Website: home-depot
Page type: receipt
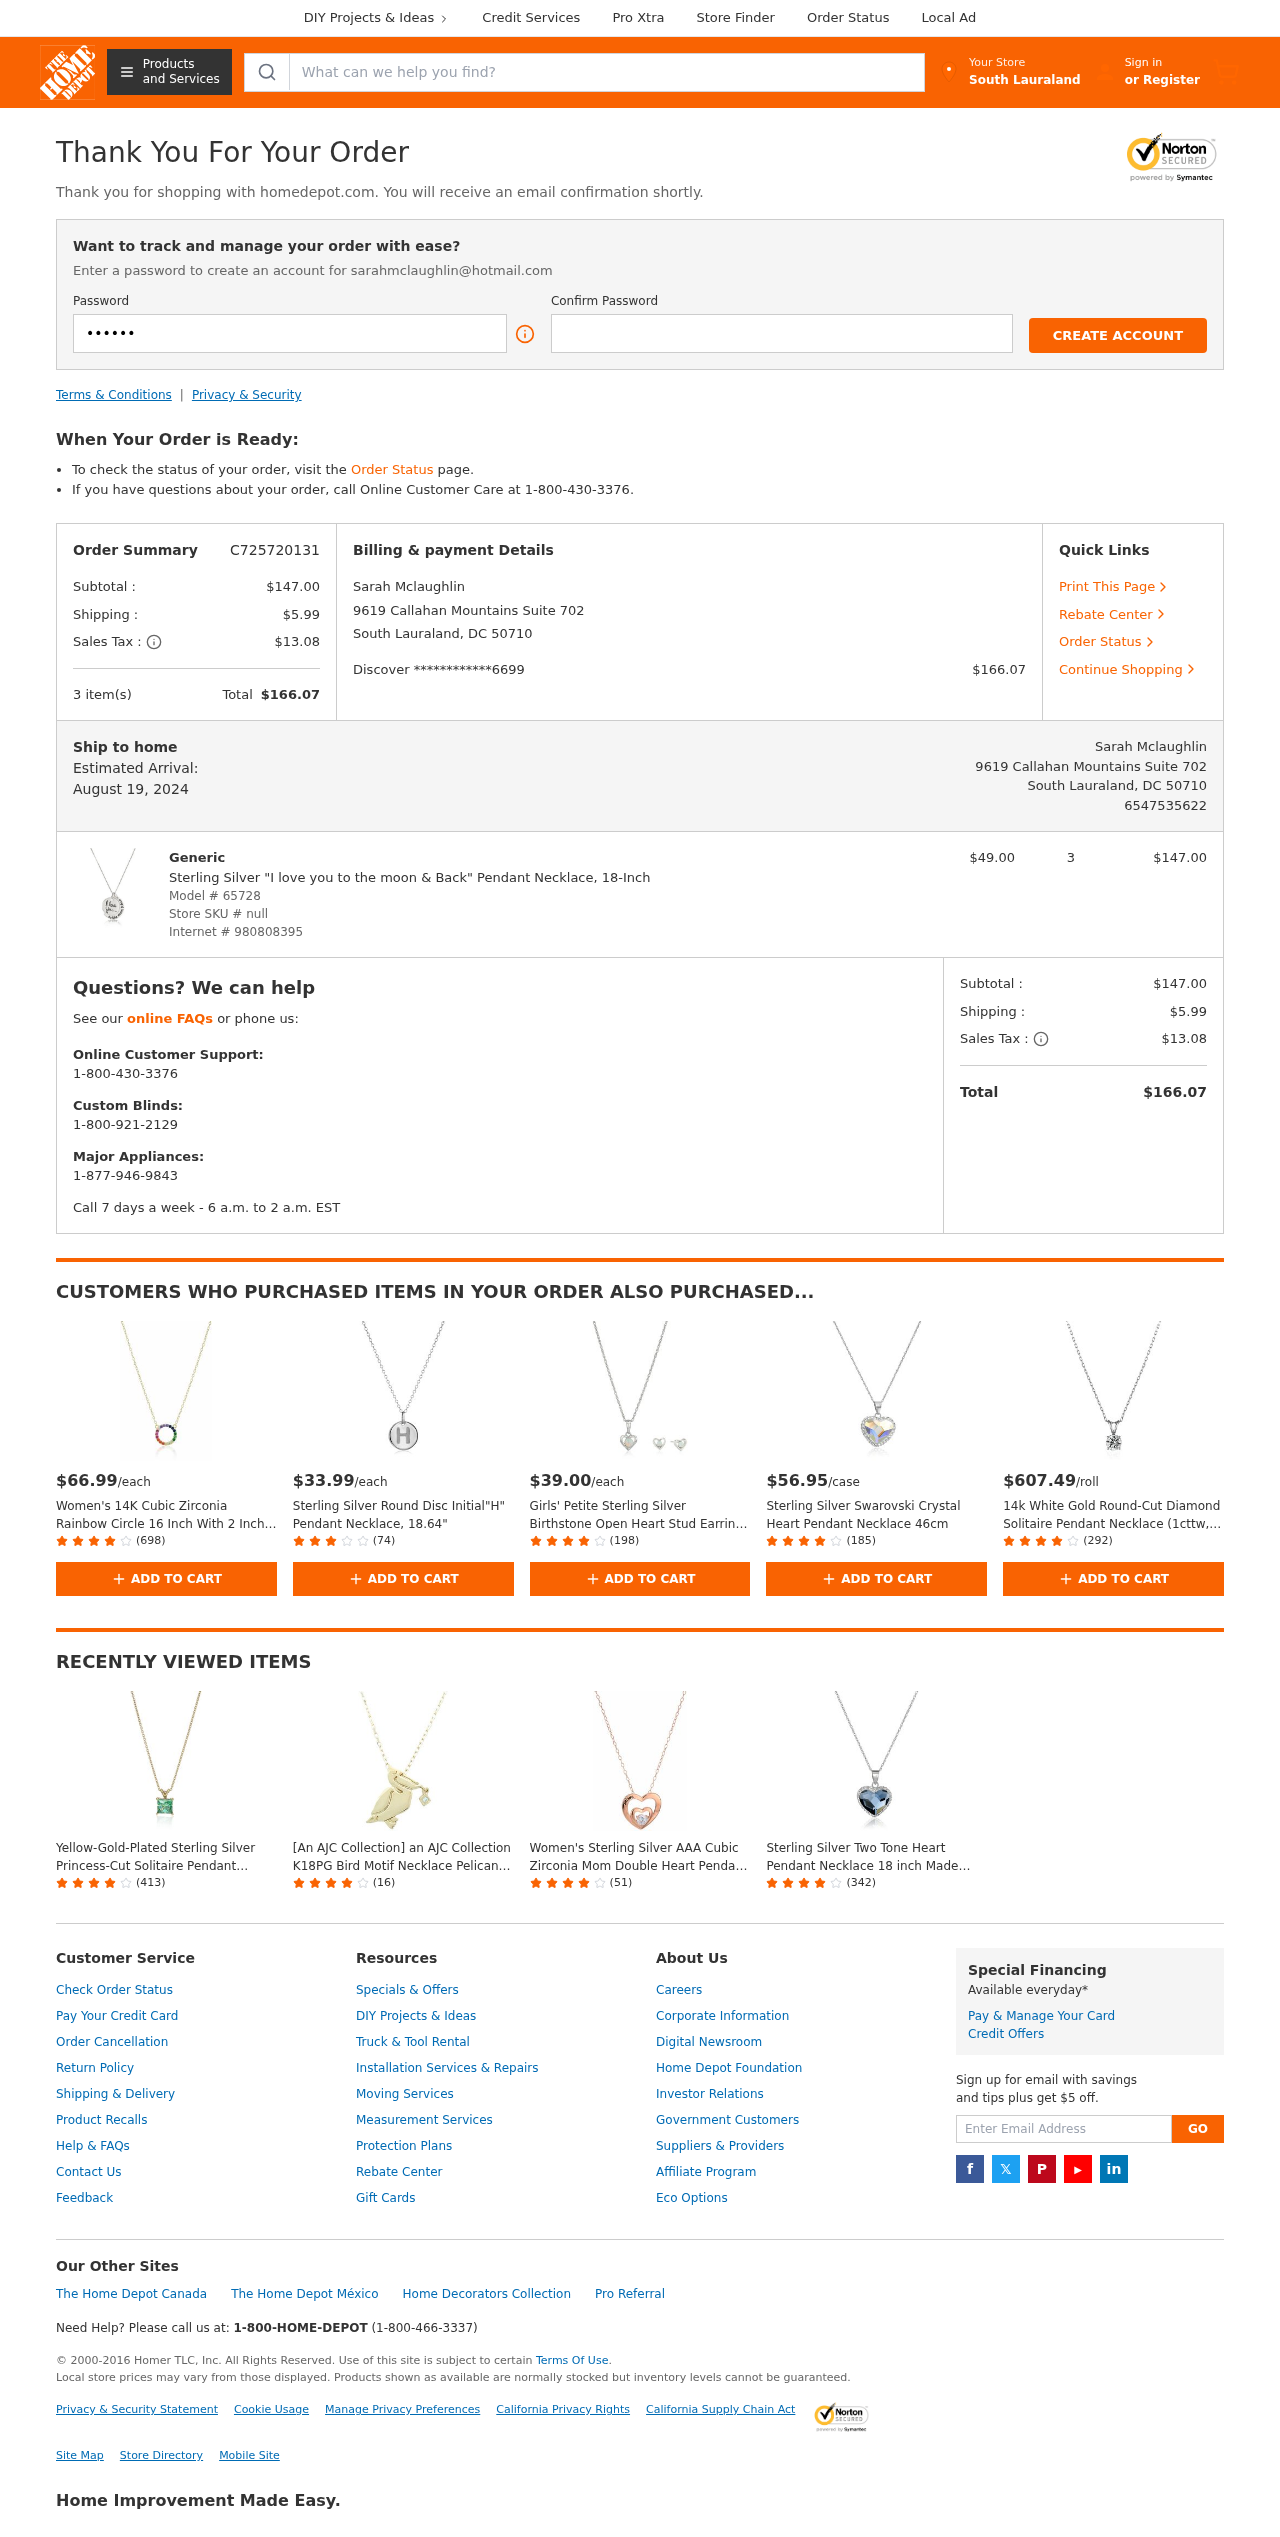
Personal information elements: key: PII_CARD_LAST4
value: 6699
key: PII_CARD_TYPE
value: Discover
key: PII_CITY
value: South Lauraland
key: PII_EMAIL
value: sarahmclaughlin@hotmail.com
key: PII_FULLNAME
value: Sarah Mclaughlin
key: PII_PHONE
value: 6547535622
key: PII_STREET
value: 9619 Callahan Mountains Suite 702
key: PII_CITY_STATE_ZIP
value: South Lauraland, DC 50710
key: PII_FULLNAME2
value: Sarah Mclaughlin
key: PII_POSTCODE
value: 50710
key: PII_STATE_ABBR
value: DC
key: PII_STATE
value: DC
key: PII_POSTCODE_FULL
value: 50710
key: PII_CITY_STATE
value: South Lauraland, DC
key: PII_POSTCODE_NUMERIC
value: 50710
Product elements: key: PRODUCT1_BRAND
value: Generic
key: PRODUCT1_NAME
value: Sterling Silver "I love you to the moon & Back" Pendant Necklace, 18-Inch
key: PRODUCT1_PRICE
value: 49
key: PRODUCT1_QUANTITY
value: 3
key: PRODUCT2_PRICE
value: $66.99
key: PRODUCT2_NAME
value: Women's 14K Cubic Zirconia Rainbow Circle 16 Inch With 2 Inch Extender Pendant Necklace, Yellow Gold
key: PRODUCT2_NUM_RATINGS
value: (698)
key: PRODUCT3_PRICE
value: $33.99
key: PRODUCT3_NAME
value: Sterling Silver Round Disc Initial"H" Pendant Necklace, 18.64"
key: PRODUCT3_NUM_RATINGS
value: (74)
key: PRODUCT4_PRICE
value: $39.00
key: PRODUCT4_NAME
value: Girls' Petite Sterling Silver Birthstone Open Heart Stud Earrings and 16" Pendant Necklace Jewelry S
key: PRODUCT4_NUM_RATINGS
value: (198)
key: PRODUCT5_PRICE
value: $56.95
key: PRODUCT5_NAME
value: Sterling Silver Swarovski Crystal Heart Pendant Necklace 46cm
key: PRODUCT5_NUM_RATINGS
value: (185)
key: PRODUCT6_PRICE
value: $607.49
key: PRODUCT6_NAME
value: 14k White Gold Round-Cut Diamond Solitaire Pendant Necklace (1cttw, K-L Color, I1-I2 Clarity), 18"
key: PRODUCT6_NUM_RATINGS
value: (292)
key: PRODUCT7_NAME
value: Yellow-Gold-Plated Sterling Silver Princess-Cut Solitaire Pendant Necklace made with Swarovski Zirco
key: PRODUCT7_NUM_RATINGS
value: (413)
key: PRODUCT8_NAME
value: [An AJC Collection] an AJC Collection K18PG Bird Motif Necklace Pelican Natural Diamonds with ajn02
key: PRODUCT8_NUM_RATINGS
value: (16)
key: PRODUCT9_NAME
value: Women's Sterling Silver AAA Cubic Zirconia Mom Double Heart Pendant Necklace, Rose Gold, One Size
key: PRODUCT9_NUM_RATINGS
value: (51)
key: PRODUCT10_NAME
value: Sterling Silver Two Tone Heart Pendant Necklace 18 inch Made with Swarovski Elements, Sterling Silve
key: PRODUCT10_NUM_RATINGS
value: (342)
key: PRODUCT_MODEL_NUMBER
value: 65728
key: PRODUCT_INTERNET_NUMBER
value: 980808395
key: PRODUCT1_LINE_TOTAL
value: $147.00
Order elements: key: ORDER_ID
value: C725720131
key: ORDER_SUBTOTAL
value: $147.00
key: ORDER_SHIPPING_COST
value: $5.99
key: ORDER_TAX
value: $13.08
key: ORDER_NUM_ITEMS
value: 3 item(s)
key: ORDER_TOTAL
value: $166.07
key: ORDER_DELIVERY_DATE
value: August 19, 2024
Search elements: key: HEADER_SEARCH
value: What can we help you find?
Other elements: key: STORE_SKU
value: null